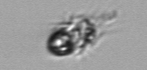
Label: Mesodinium